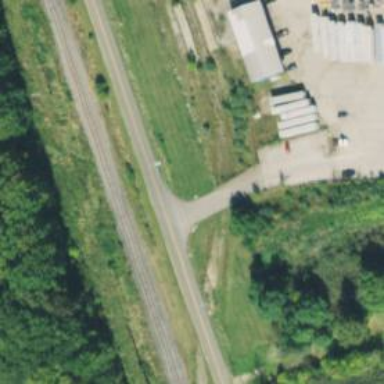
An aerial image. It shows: Disused railway spur service.